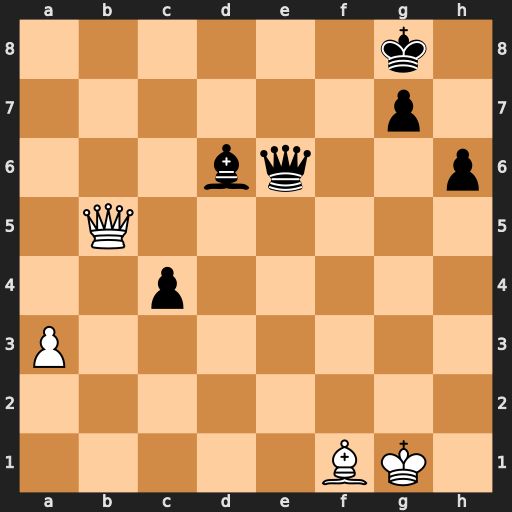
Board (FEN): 6k1/6p1/3bq2p/1Q6/2p5/P7/8/5BK1
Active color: w
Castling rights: -
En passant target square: -
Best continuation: Bxc4 Qxc4 Qxc4+